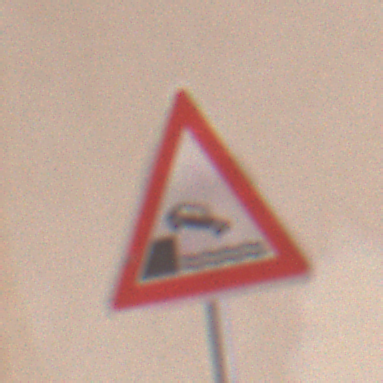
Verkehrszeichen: Ufer
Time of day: Midday
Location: Outdoor (Urban)
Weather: PartlyCloudy
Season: NotSpecified
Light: Natural